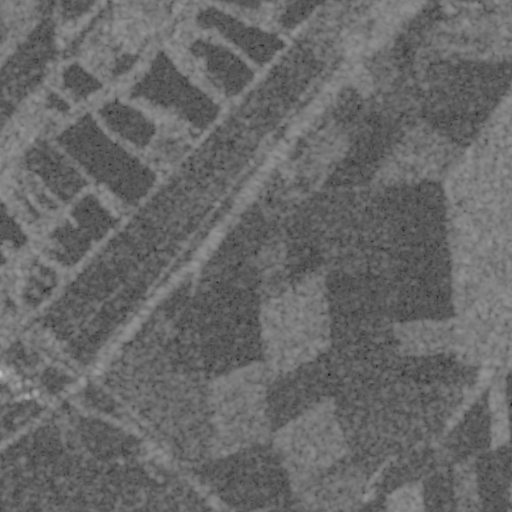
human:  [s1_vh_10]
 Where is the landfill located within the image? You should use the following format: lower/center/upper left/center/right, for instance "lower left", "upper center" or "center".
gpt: The landfill is located in the lower left of the image.
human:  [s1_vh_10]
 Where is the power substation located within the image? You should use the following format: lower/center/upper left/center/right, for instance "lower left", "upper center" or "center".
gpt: The power substation is located in the lower left of the image.
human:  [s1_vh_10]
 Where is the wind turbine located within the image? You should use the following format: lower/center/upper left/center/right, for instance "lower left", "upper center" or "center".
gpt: The wind turbine is located in the lower left of the image.
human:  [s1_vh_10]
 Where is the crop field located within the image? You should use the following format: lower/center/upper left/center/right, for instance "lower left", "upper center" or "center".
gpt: There is no crop field in the image.

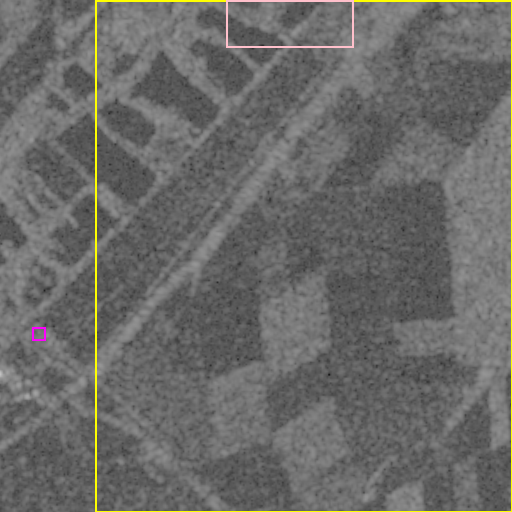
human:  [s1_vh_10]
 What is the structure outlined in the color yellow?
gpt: The structure outlined in yellow is a crop field.
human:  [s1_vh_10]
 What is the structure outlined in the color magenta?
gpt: The structure outlined in magenta is a landfill.
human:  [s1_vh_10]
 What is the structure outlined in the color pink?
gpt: The structure outlined in pink is a quarry.
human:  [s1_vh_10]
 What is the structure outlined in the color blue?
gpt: There is no blue outline.